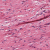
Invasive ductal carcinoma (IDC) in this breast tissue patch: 0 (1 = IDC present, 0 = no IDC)